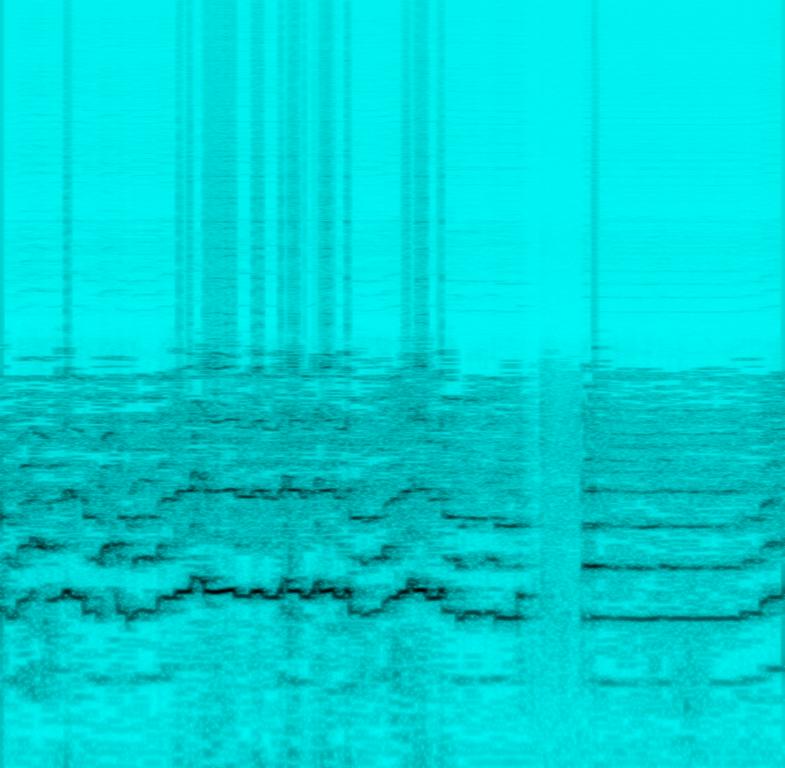
This song features a middle-eastern melody played on a flute. This song has no other instruments. There are no voices in this song. This is an amateur recording. This song can be played at a desert party.